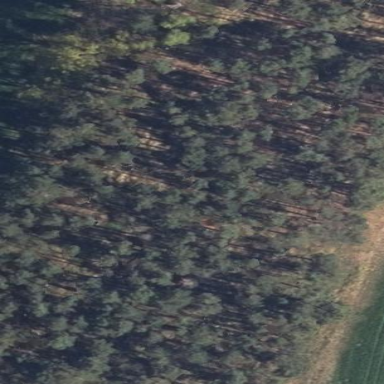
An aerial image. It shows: Forest area.